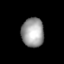
Tissue: lung
Cell type: Epithelial cells
Senescence score: 0.2324
Nuclear area (px): 638
Mean DAPI intensity: 158.223